Question: Using python, which may be the best algorithm or the best strategy to detect the presence of colored bands as in image?
The image is scanned and cropped, the problem is that the crop not to be precise and I can not make use of a control that makes use of Cartesian coordinates to determine if the lines are present.
The strips may be present or not.

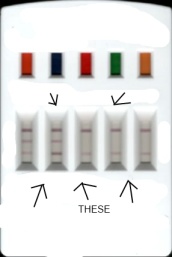
Answer: <URL>